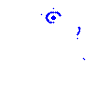
Particle: proton